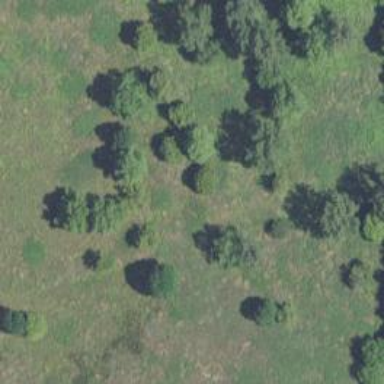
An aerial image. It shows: Disc golf tee area.